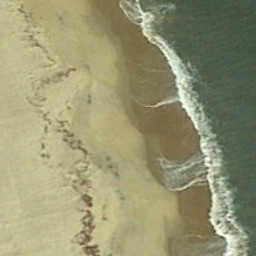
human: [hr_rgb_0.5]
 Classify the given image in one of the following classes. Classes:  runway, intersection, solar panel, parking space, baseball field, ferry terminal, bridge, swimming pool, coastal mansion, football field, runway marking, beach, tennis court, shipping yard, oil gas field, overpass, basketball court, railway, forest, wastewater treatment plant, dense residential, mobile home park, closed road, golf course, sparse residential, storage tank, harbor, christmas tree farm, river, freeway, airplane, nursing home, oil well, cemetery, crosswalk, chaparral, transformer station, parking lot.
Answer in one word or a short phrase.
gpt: beach